Interaction volume radius: 5 \u00c5
Interaction volume height: 10 \u00c5
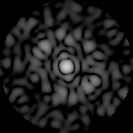
Disorder parameter: 0.819